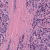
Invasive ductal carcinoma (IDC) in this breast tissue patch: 1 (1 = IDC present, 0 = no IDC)